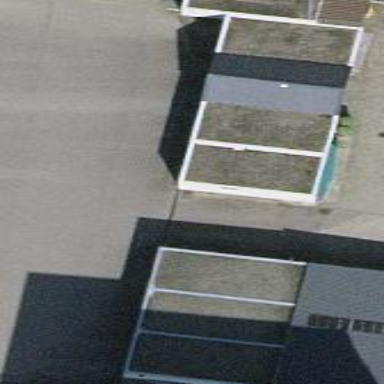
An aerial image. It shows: Group of garages.